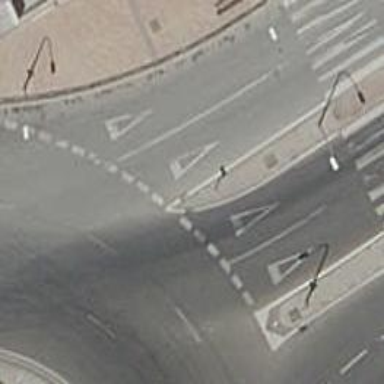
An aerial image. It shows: Service road with shared lane for cyclists.